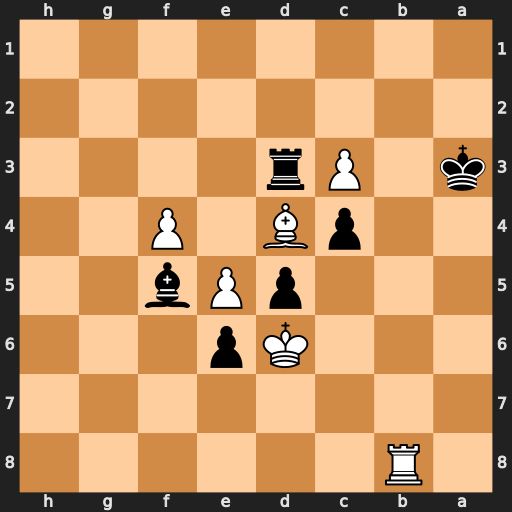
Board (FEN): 1R6/8/3Kp3/3pPb2/2pB1P2/k1Pr4/8/8
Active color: b
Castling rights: -
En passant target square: -
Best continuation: Rxd4 cxd4 c3